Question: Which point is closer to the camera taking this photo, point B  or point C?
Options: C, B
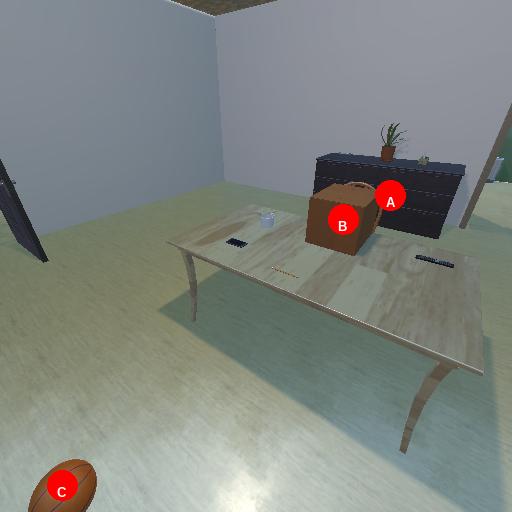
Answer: C